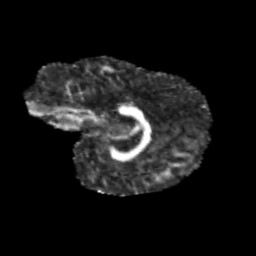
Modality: FA
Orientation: sagittal
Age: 11
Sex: male
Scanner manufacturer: siemens
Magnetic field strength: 3 T
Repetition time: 3.8 s
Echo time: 0.07 s